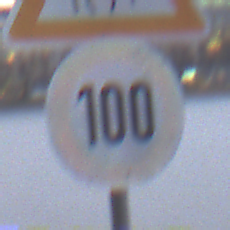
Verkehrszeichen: Geschwindigkeit100
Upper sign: ReiterLinks
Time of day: MorningAfternoon
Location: Outdoor (Urban)
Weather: Overcast
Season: NotSpecified
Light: Natural